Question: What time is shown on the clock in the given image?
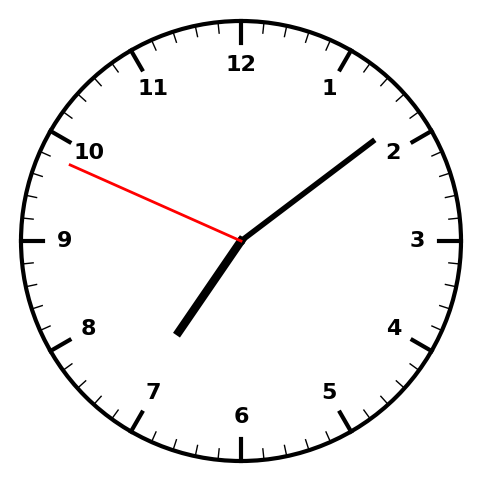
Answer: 07:08:49